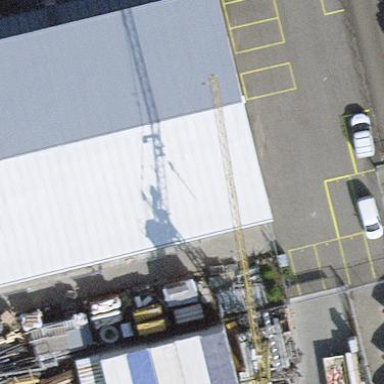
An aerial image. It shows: Commercial building.